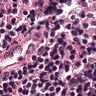
Metastatic tissue present: no